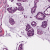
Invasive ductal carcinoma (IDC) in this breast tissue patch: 1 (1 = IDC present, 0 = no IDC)